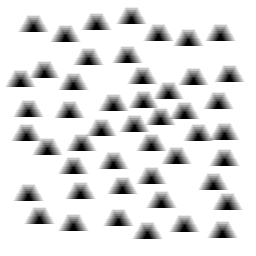
Squares: 0
Triangles: 48
Stars: 0
Total shapes: 48